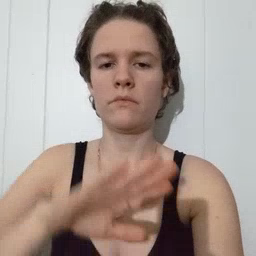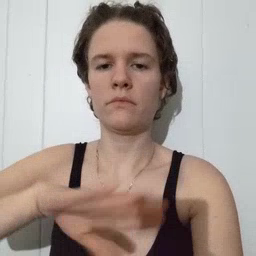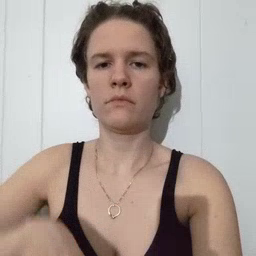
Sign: pool